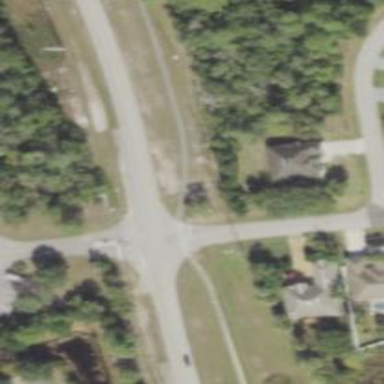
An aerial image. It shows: Asphalt path with uncontrolled crossing.